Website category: book
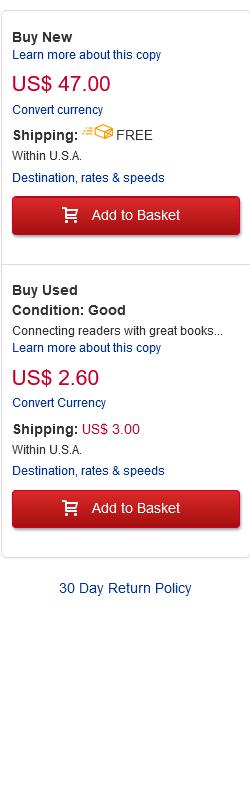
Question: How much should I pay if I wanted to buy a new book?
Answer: US$ 47.00

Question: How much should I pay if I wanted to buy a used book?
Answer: US$ 2.60

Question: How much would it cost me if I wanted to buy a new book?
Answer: US$ 47.00

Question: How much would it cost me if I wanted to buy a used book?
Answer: US$ 2.60

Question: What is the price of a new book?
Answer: US$ 47.00

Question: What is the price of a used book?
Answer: US$ 2.60

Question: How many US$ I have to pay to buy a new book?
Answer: US$ 47.00

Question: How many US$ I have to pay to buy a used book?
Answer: US$ 2.60

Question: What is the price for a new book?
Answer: US$ 47.00

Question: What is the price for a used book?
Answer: US$ 2.60

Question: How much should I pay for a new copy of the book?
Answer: US$ 47.00

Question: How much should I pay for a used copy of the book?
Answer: US$ 2.60

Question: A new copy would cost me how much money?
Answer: US$ 47.00

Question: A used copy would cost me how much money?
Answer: US$ 2.60

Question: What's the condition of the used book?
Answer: Good

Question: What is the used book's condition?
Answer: Good

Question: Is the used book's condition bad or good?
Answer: Good

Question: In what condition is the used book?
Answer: Good

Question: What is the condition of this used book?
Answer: Good

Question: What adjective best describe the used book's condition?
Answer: Good

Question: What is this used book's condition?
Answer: Good

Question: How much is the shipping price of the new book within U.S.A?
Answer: FREE

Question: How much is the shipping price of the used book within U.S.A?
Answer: US$ 3.00

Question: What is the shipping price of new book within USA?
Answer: FREE

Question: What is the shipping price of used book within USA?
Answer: US$ 3.00

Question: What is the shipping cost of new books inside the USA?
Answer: FREE

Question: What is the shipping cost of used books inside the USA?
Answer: US$ 3.00

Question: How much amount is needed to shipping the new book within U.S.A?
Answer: FREE

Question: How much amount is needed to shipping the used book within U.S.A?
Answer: US$ 3.00

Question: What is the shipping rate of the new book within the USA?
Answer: FREE

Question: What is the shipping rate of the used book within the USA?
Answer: US$ 3.00

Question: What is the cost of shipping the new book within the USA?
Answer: FREE

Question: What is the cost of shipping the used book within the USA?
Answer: US$ 3.00

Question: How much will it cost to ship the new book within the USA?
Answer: FREE

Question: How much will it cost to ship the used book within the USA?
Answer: US$ 3.00